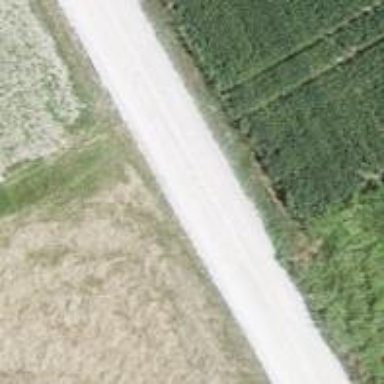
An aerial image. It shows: Unpaved track with grade2 track type.